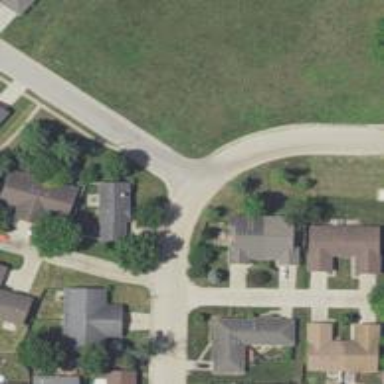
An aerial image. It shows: Residential road with asphalt surface and sidewalk on the left.